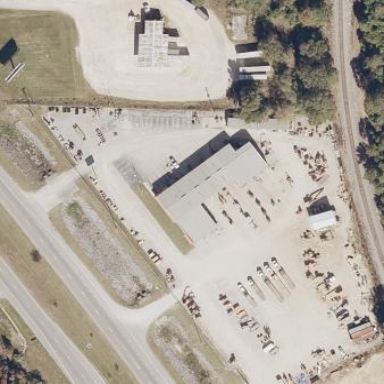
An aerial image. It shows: Industrial building.